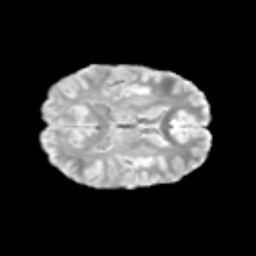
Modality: T2w
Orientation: axial
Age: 12
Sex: male
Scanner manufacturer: siemens
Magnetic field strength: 3 T
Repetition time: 3.8 s
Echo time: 0.07 s